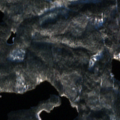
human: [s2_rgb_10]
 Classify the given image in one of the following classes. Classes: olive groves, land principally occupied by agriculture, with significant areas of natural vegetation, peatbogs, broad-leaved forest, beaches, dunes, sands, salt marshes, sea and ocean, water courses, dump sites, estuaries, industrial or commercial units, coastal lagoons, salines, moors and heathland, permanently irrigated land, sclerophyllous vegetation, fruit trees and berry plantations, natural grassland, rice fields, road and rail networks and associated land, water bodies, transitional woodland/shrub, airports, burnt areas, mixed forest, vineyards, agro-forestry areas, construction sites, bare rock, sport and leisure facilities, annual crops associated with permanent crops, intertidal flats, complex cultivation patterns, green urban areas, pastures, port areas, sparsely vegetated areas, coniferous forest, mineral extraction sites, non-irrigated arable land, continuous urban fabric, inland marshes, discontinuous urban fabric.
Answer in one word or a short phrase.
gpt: coniferous forest, mixed forest, water bodies